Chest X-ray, PA view. Patient: 50 years old, sex F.
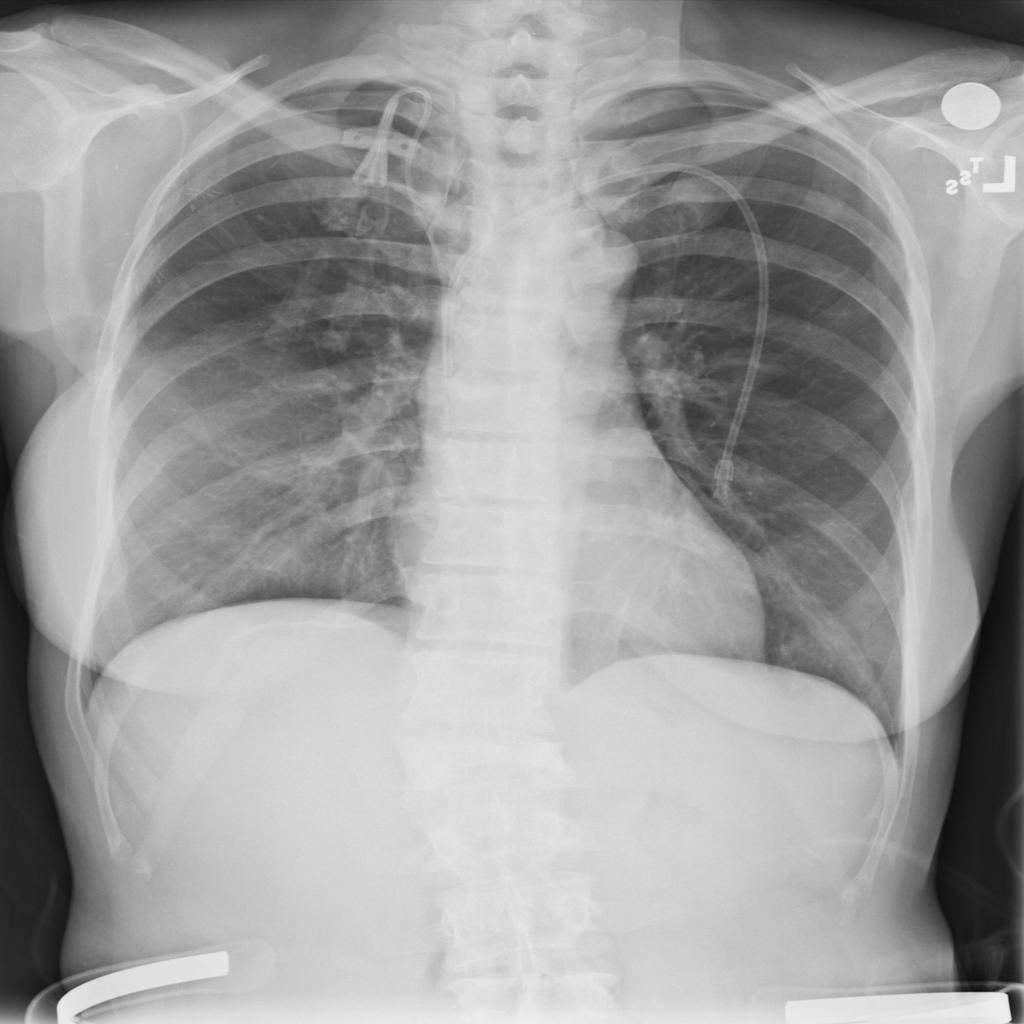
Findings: No Finding